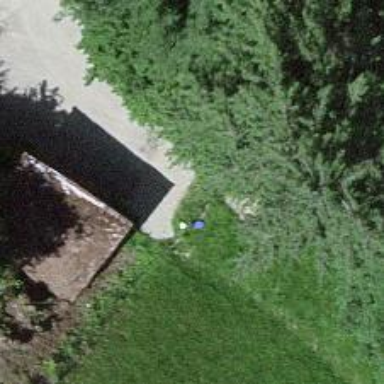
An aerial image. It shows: Gate.